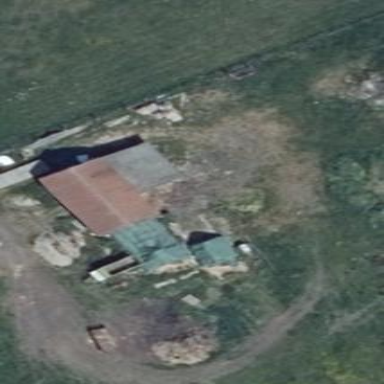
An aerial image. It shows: Rural barn.